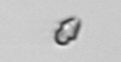
Label: Heterocapsa_rotundata